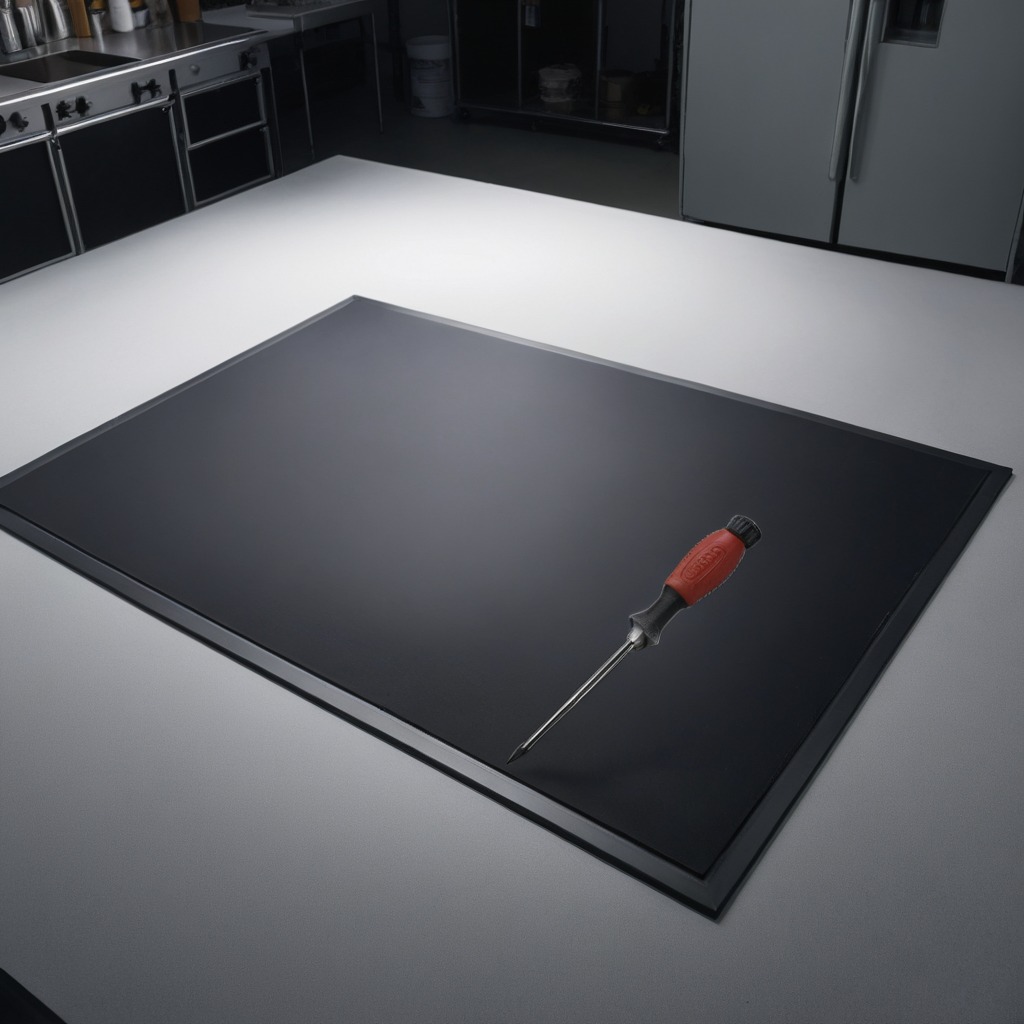
A screwdriver is lying on a clean granite tabletop covered with a black rubber mat inside a workshop under bright overhead lighting crisp shadows high clarity worn but beneath the mat